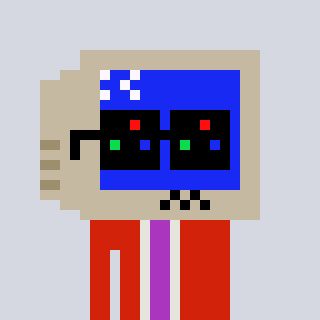
a pixel art character with square black sunglasses, a old monitor-shaped head and a red-colored body on a cool background